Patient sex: M
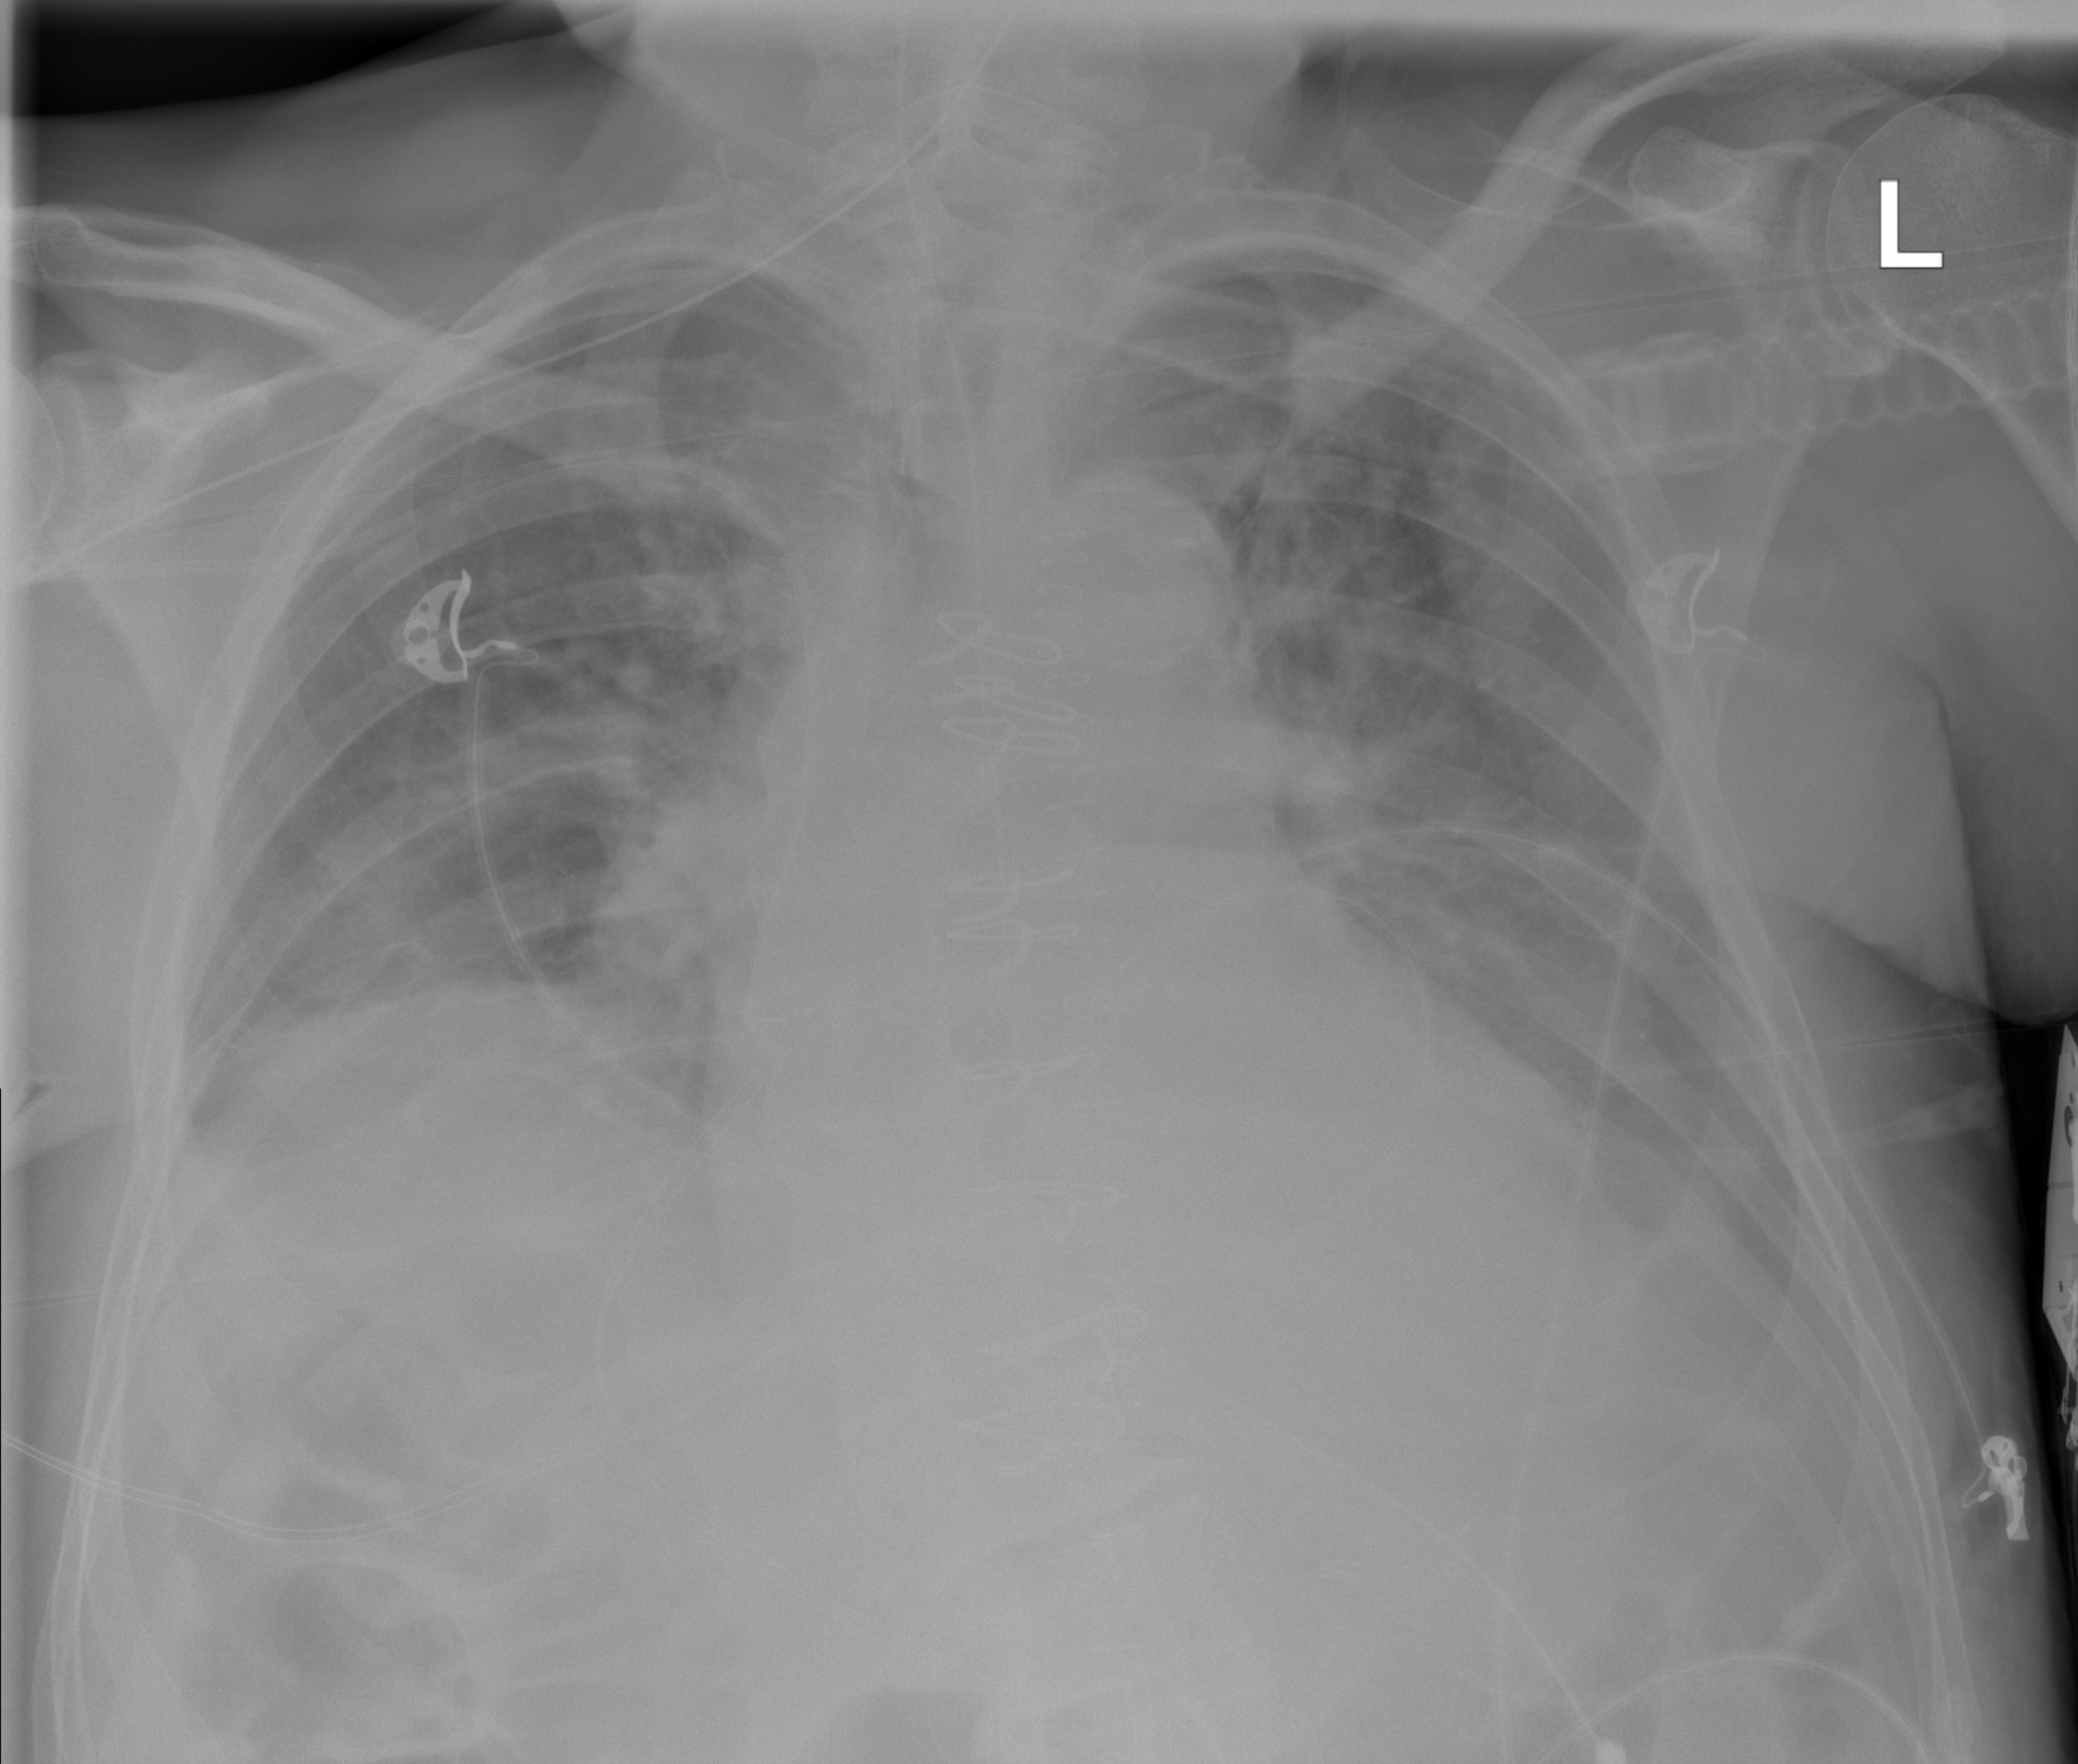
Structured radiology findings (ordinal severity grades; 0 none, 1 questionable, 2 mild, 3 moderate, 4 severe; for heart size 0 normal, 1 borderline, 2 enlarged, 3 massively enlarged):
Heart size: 2
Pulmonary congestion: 1
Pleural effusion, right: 0
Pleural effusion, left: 2
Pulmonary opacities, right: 1
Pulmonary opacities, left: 2
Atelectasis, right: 2
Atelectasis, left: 2